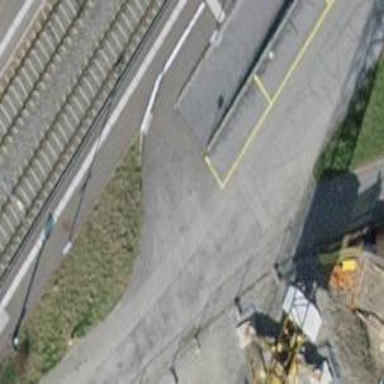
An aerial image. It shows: Footway with ramp.